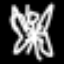
Label: angel